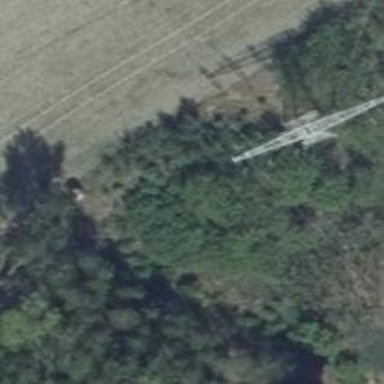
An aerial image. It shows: Hunting stand.